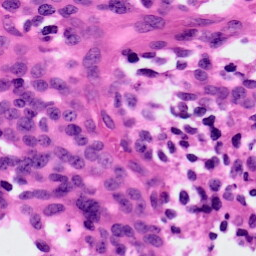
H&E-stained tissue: Ovarian